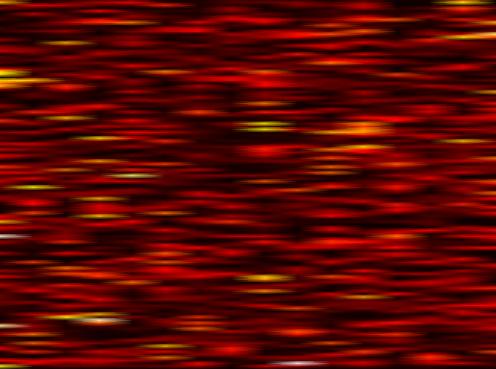
Label: FBMC